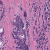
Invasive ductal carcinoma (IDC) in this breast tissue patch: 1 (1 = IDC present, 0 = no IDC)